Question: I know this issue isn't new and there are many similar questions like this on this site. I've checked most of them but cannot find the answer.
I have a UITableView. Inside each UITableViewCell, I insert some of subviews (same level). One of subviews is a UIScrollView that I use to add some UIIMageView to scroll horizontally. The ScrollView is the bottom subviews (other subviews are above this ScrollView). I've made a test project and pushed to GitHub: <URL>.
The project works file and I noticed that delegate method: '- (void)tableView:(UITableView *)tableView didSelectRowAtIndexPath:(NSIndexPath *)indexPath' is not called but it's just fine.
However, when I moved this code into my real project, it doesn't work and the delegate method of tableview (didselectRowAtIndexPath) is actually called.
Can anybody help me fix this? I'm going to insane for this issue. Following is picture captured on my test project
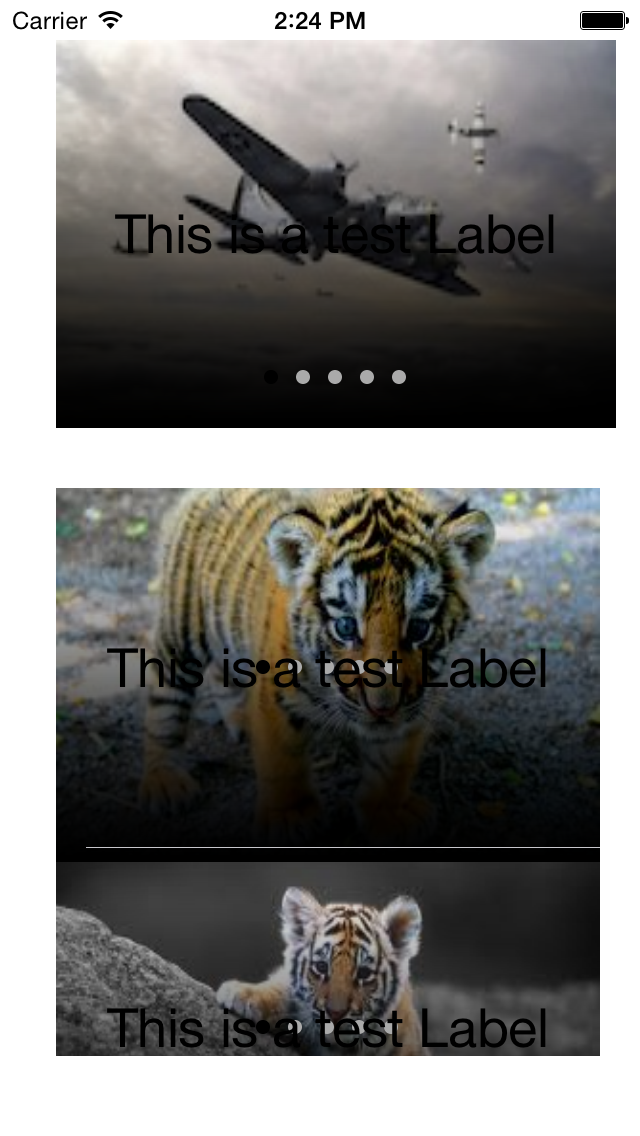
Answer: Finally I found the cause. In my test project, I used a Xib file created when I created a custom class of UITableViewCell. The view object is kind of class UITableViewCell by default. In my real project, I created custom class UITableViewCell first then created many Xib files so that I can load them when I need. By default, these View objects in these Xib files are kind of UIView. I re-created Xib file that belongs to class UITableView by default then it works. I have no idea how to convert existed Xib file with object of UIView type to UITableView.